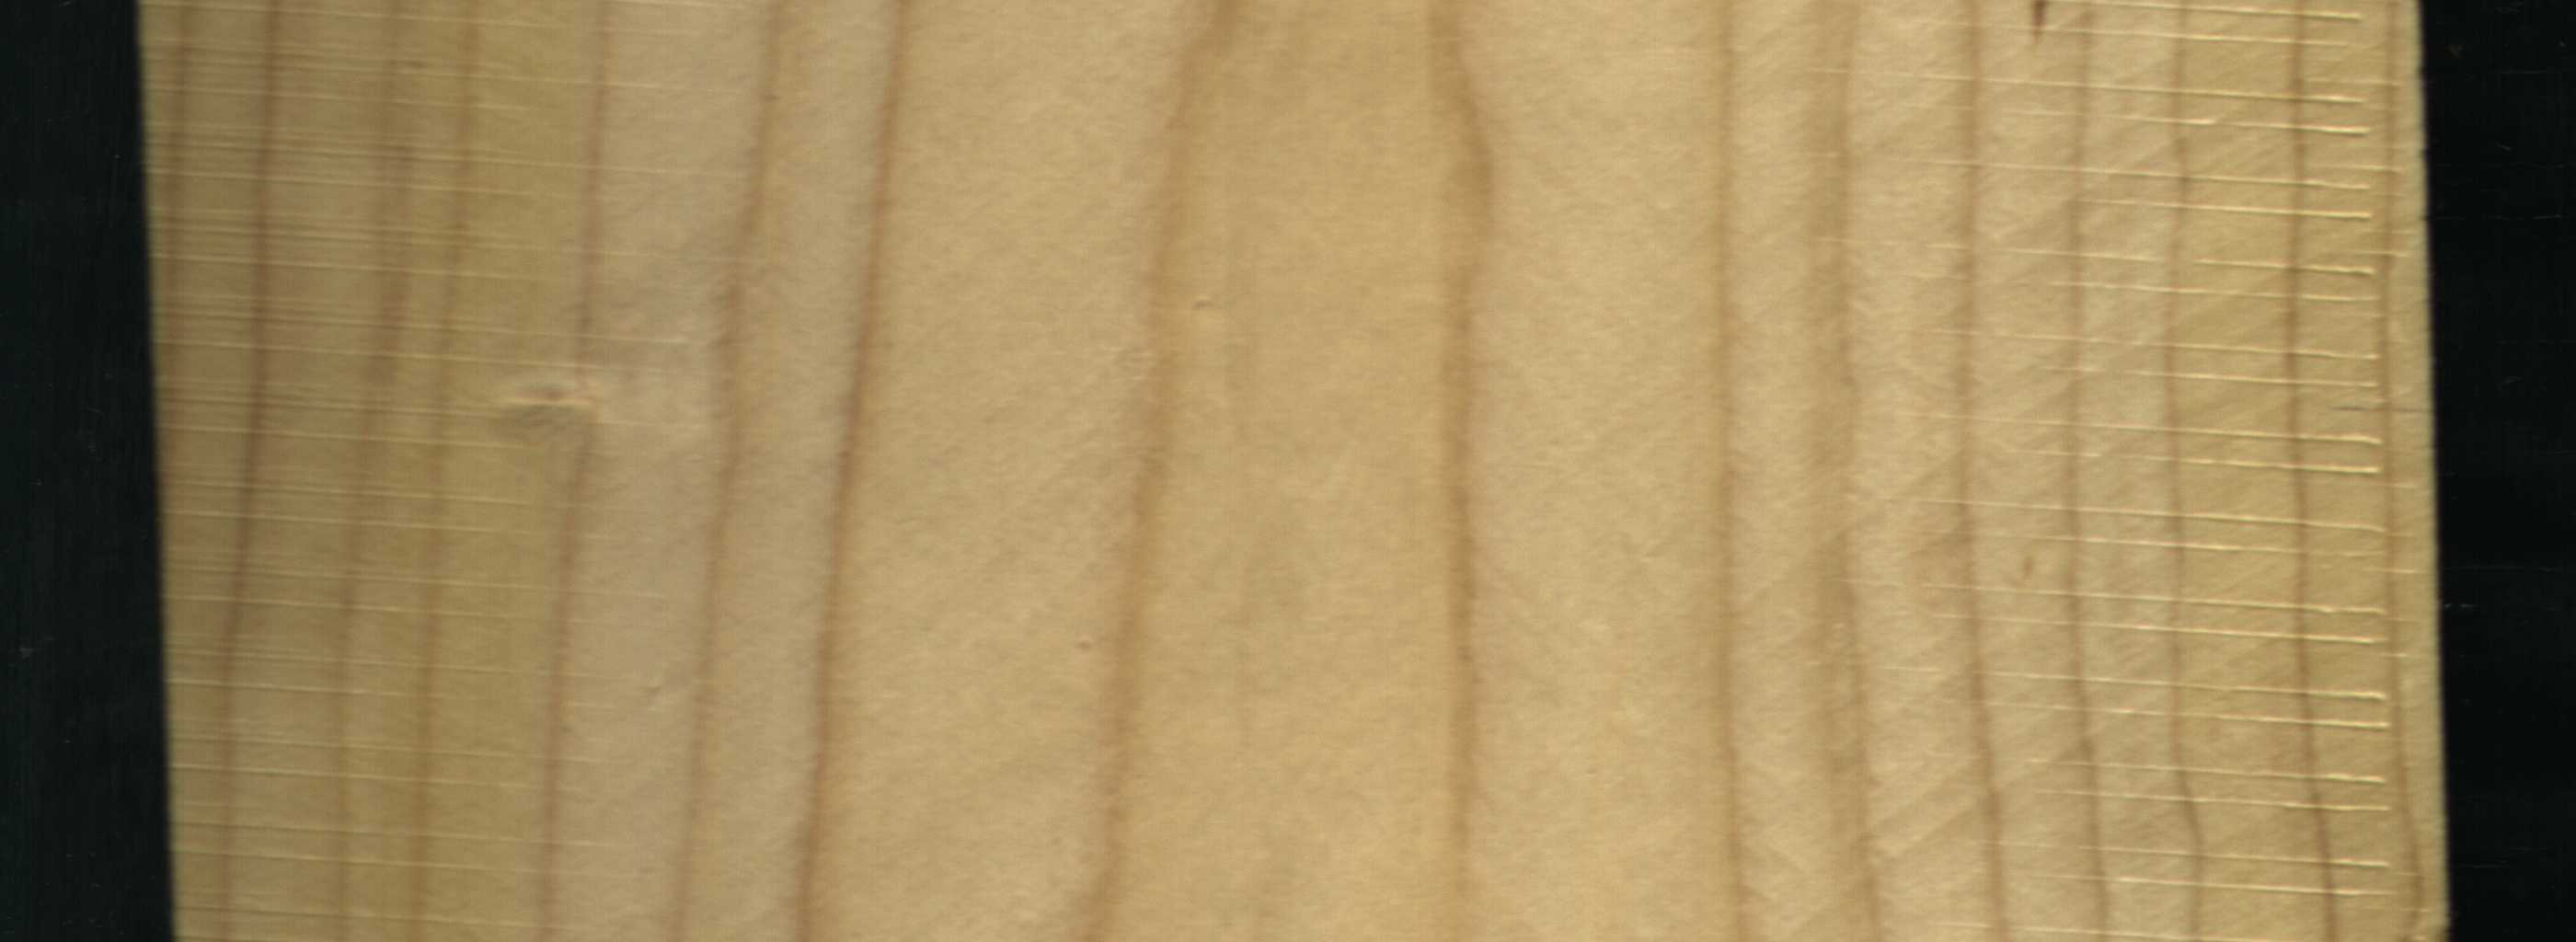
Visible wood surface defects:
resin